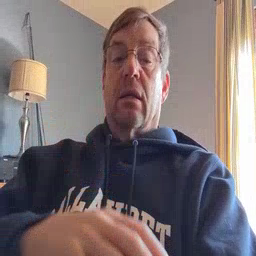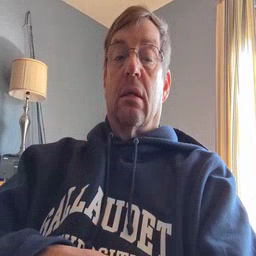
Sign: hot